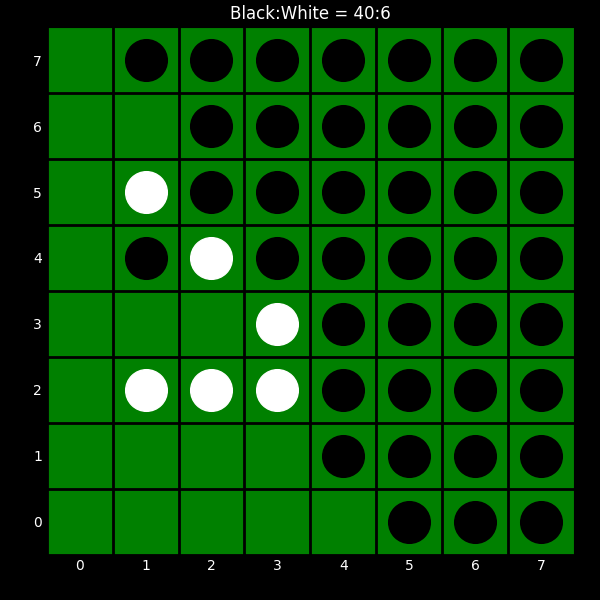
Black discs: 40
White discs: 6